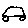
Label: car